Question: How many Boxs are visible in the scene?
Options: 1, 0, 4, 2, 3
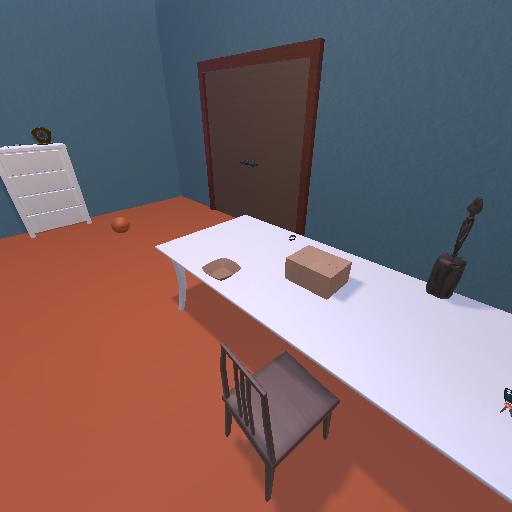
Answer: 1